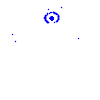
Particle: kaon